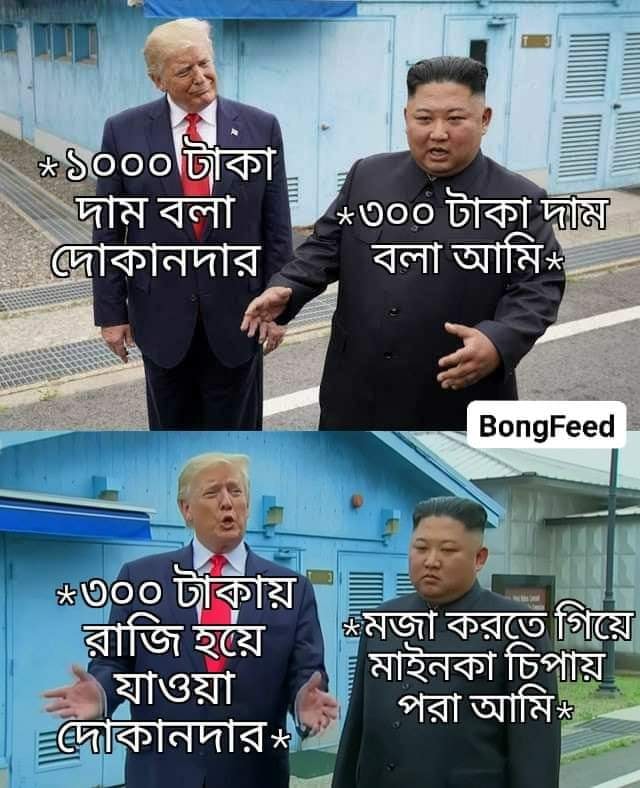
Caption: *১০০০ টাকা দাম বলা দোকানদার    *৩০০ টাকা দাম বলা আমি*     *৩০০ টাকায় রাজি হয়ে যাওয়া দোকানদার*      *মজা করতে গিয়ে মাইনকা চিপায় পরা   আমি*
Label: non-hate